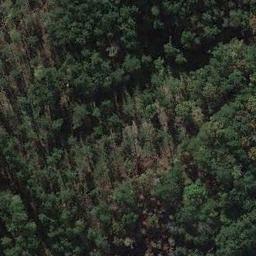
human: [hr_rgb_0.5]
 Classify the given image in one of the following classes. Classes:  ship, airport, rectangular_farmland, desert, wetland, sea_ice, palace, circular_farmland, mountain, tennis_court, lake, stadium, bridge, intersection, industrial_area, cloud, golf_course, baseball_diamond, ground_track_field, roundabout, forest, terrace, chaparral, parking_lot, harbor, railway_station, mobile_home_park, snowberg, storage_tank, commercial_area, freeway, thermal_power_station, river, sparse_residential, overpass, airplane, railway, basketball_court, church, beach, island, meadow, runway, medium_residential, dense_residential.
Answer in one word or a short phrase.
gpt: forest